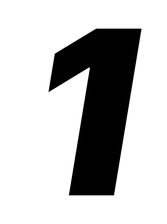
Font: Inter-Italic_Black_Italic